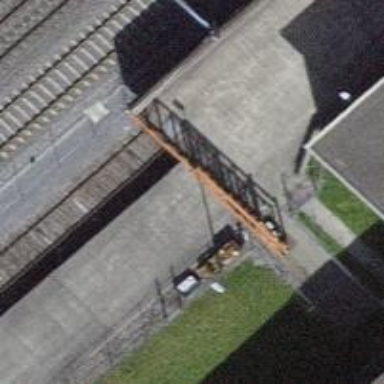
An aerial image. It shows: Railway spur track with electrified contact lines.